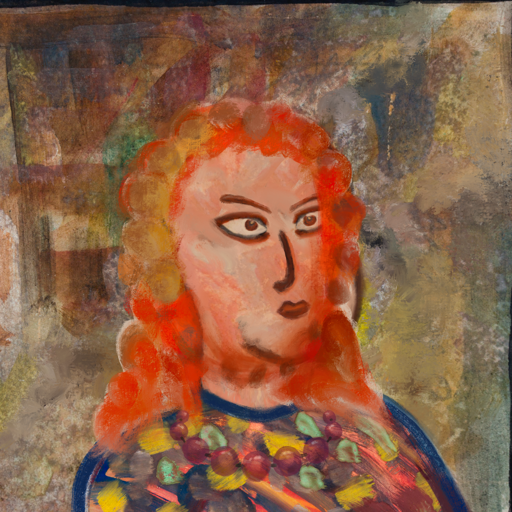
Background: Mosgoul, Head And Neck Side: Roy_Bahadur, Face Side: Roy_Bahadur, Bust: Mother_And_Son_Mother, Hair Side: Rupkatha, Head Accessory: Blank, Second Necklace: Blank, Necklace: Irani_2, Baby: Blank